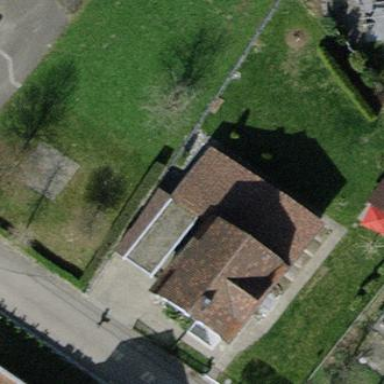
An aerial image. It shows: Detached building.